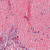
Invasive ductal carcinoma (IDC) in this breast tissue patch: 1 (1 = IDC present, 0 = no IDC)